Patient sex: M
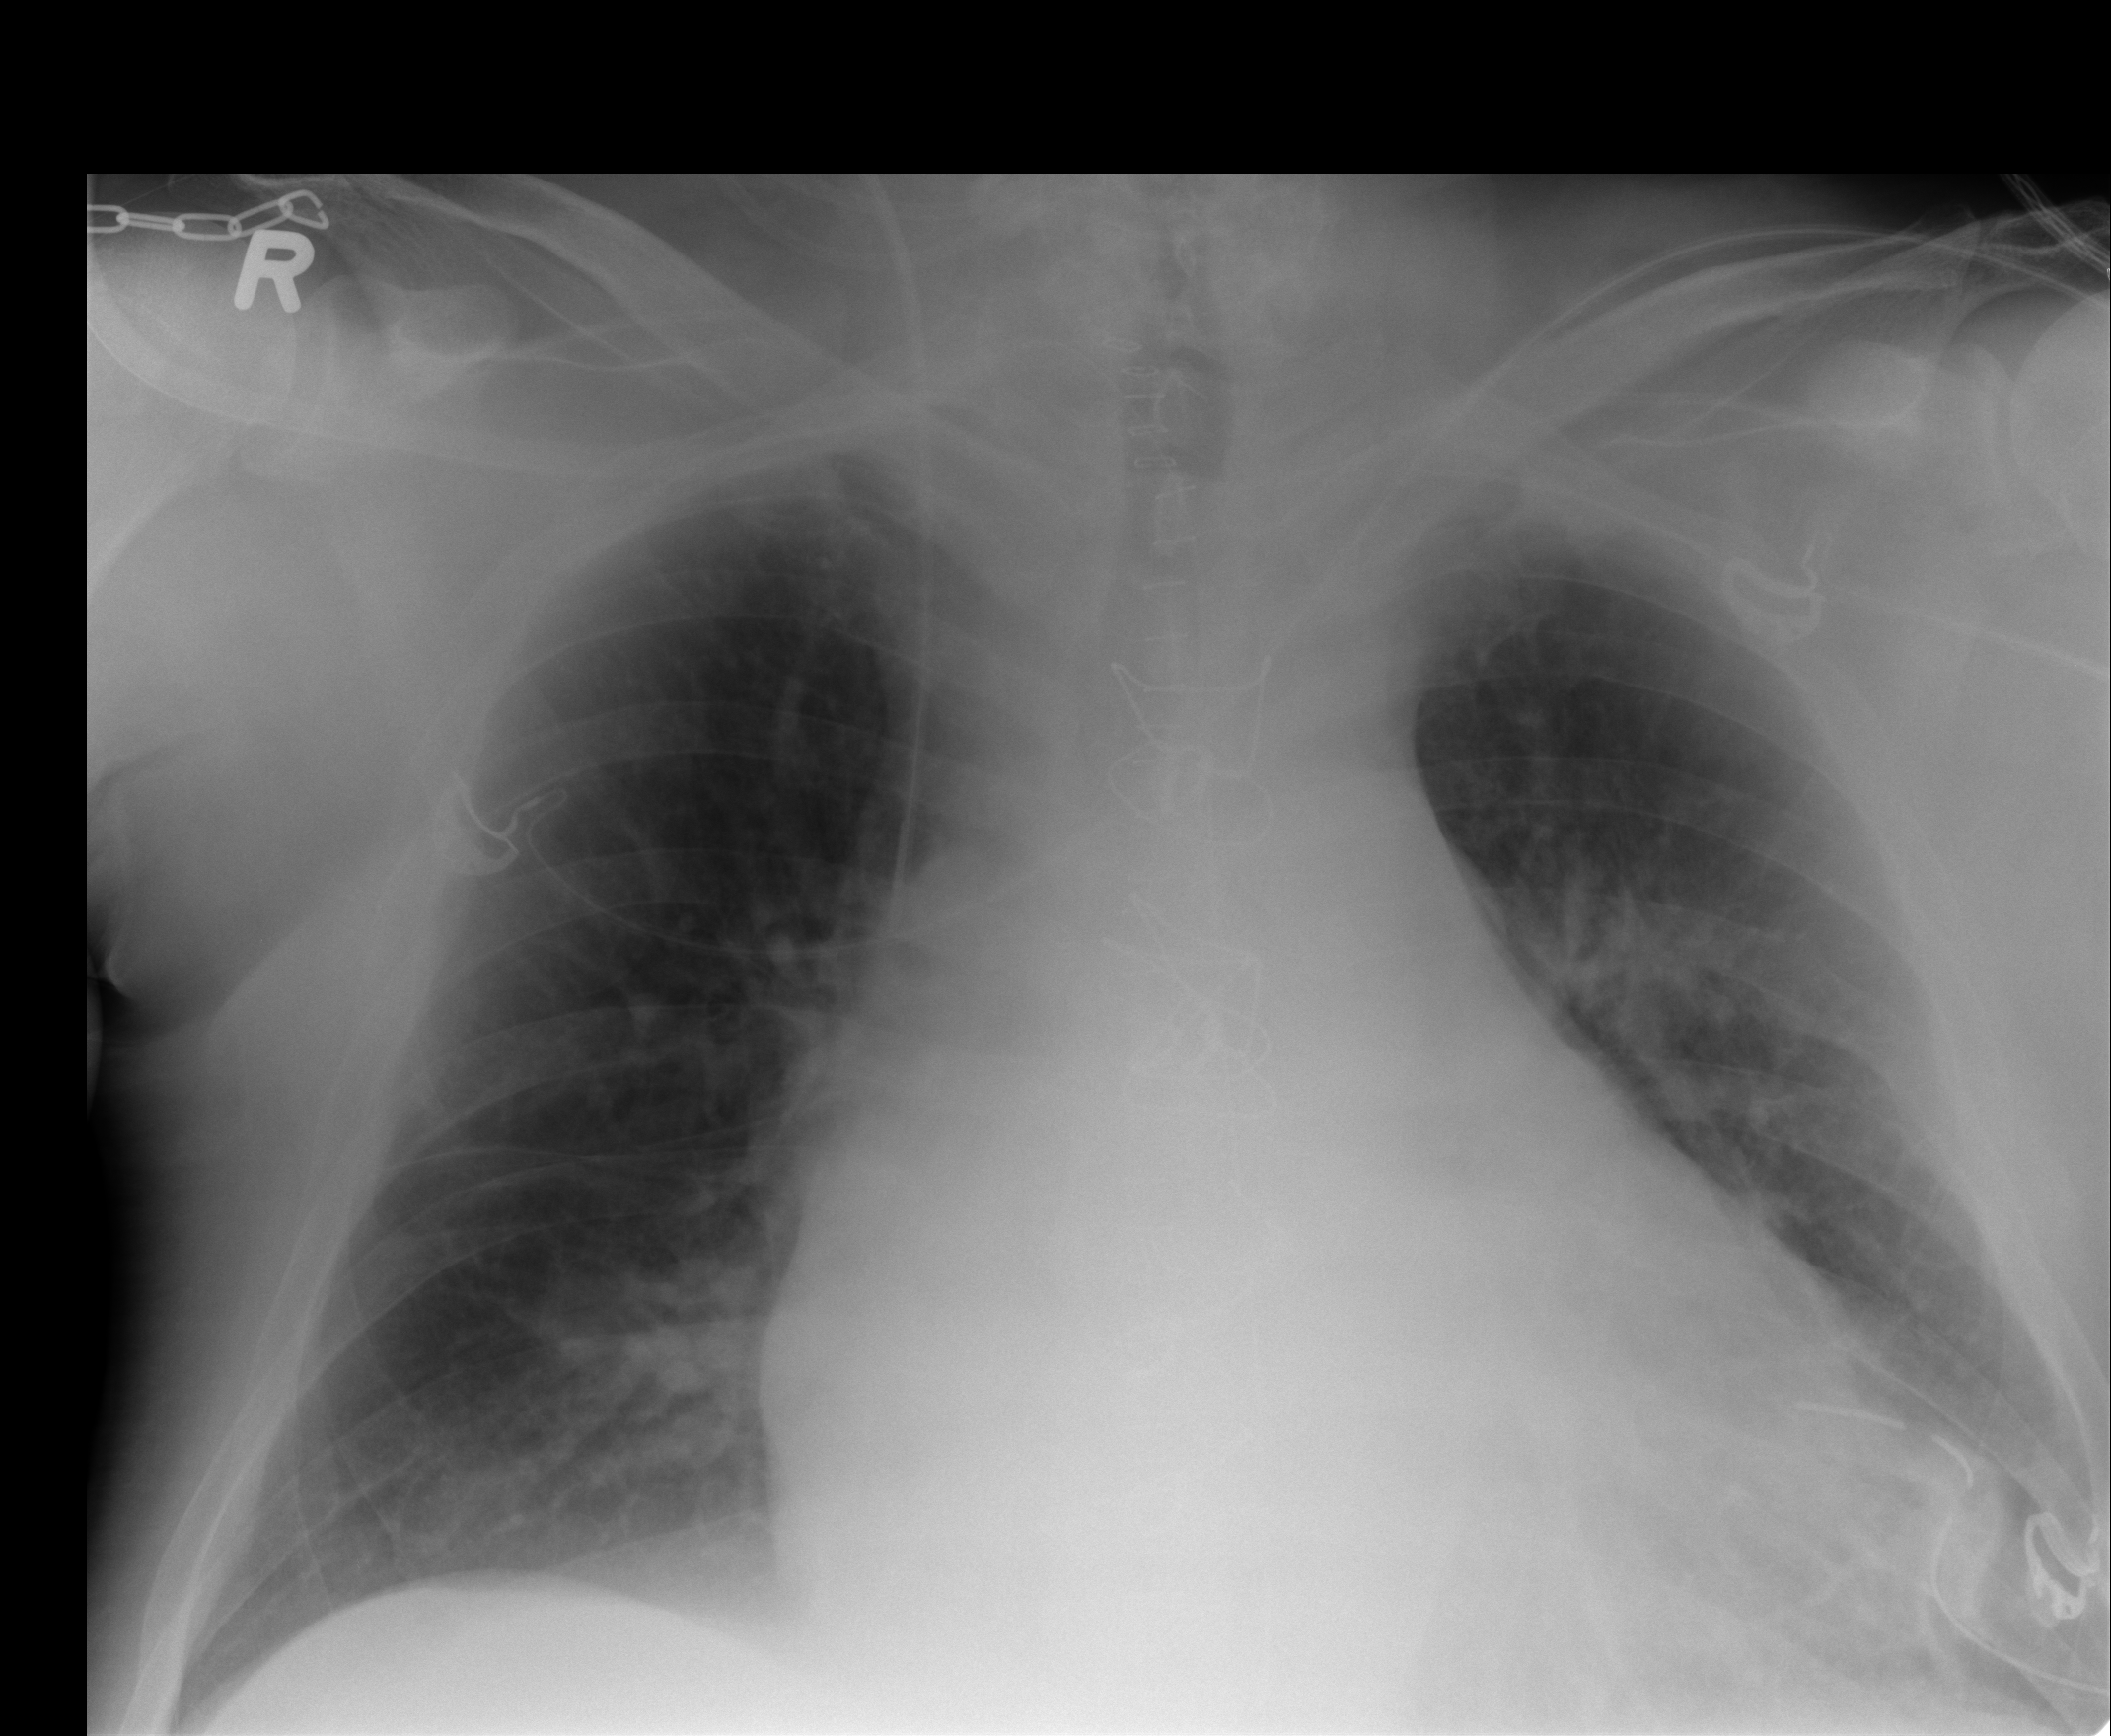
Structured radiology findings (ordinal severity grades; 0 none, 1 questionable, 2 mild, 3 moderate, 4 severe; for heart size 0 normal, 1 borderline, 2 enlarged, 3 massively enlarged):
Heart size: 3
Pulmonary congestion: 2
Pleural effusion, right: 0
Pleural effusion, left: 1
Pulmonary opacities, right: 0
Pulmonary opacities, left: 0
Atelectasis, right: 0
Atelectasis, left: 2